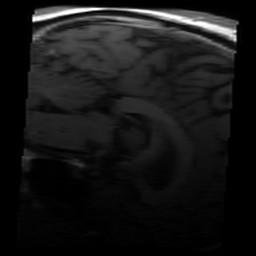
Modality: T1w
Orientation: sagittal